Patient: sex M, age 71
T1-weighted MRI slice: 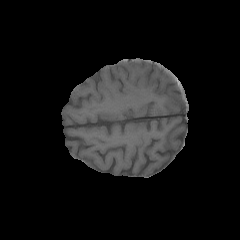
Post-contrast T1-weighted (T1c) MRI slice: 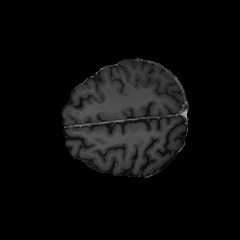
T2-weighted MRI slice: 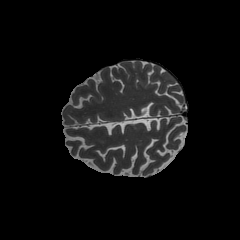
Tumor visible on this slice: no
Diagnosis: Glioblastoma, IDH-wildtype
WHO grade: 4